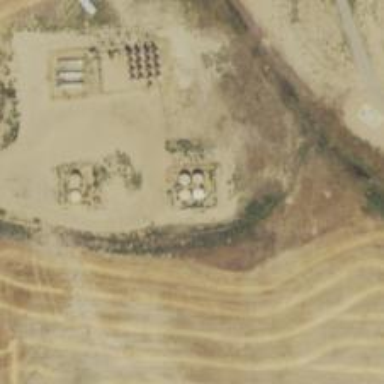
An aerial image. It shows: Storage tank that is man-made.